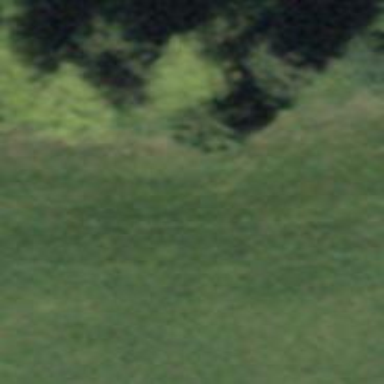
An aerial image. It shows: Needle-leaved tree in natural setting.